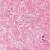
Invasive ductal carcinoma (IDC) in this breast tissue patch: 0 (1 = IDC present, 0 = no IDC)